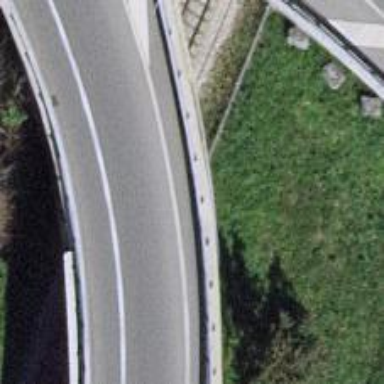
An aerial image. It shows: Bridge on motorway link.